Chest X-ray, AP view. Patient: 67 years old, sex M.
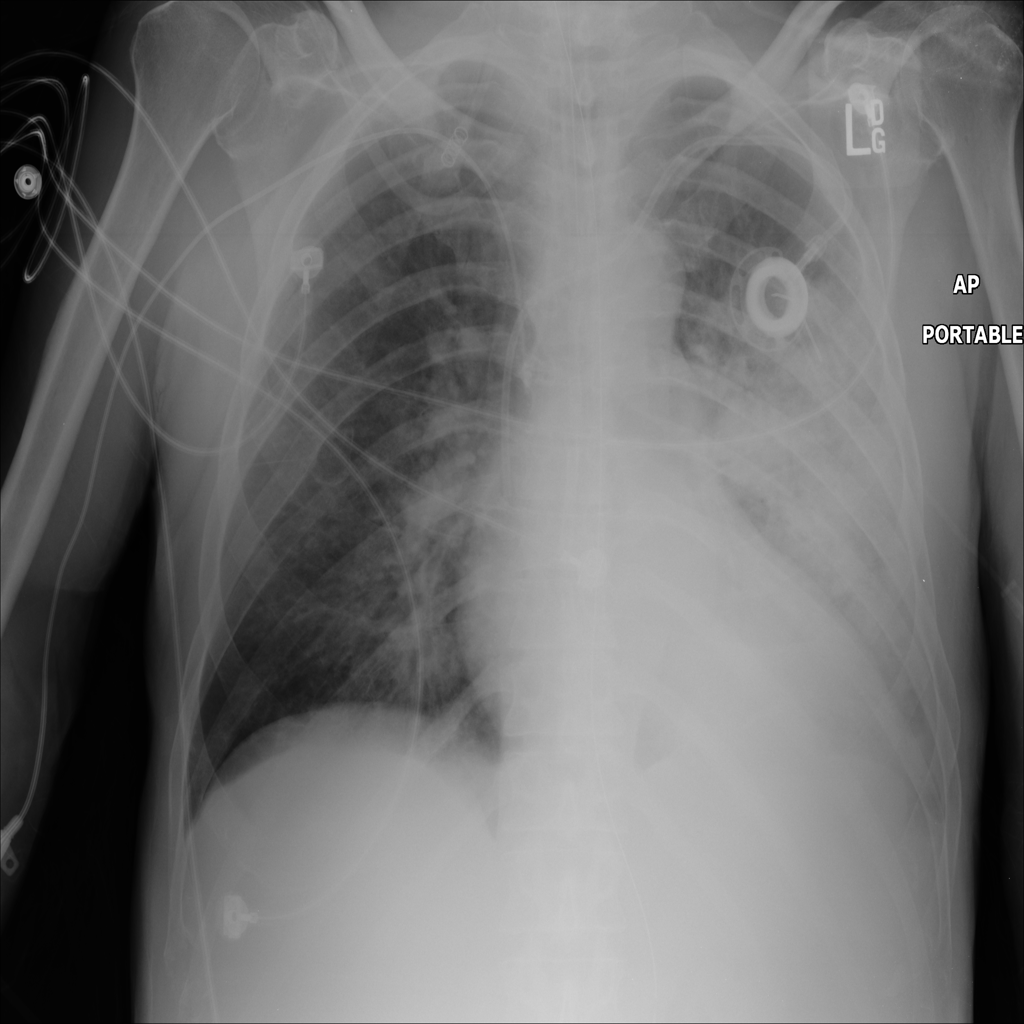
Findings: Infiltration